Question: I am trying to make a bot using Azure Language Understanding and it was going along smoothly until I tried to get entity recognition working.
Initially I tried making many hierarchical entities in the hope Luis would eventually be able to pick them out, but after looking around, a number of the examples pointed to using a smaller number of entities.
It also appeared that Luis was better at picking words in utterances based on location rather than text, so I now have ~4 intents and ~entities. with about 20 utterances in each.
When I submit new utterances to the API, it only typically returns 1 of 2 intents and no entities. Ever.
But when I look at the Luis.ai dashboard, it shows different Intent scores and actually tags words as entities.
I am invoking the API with 'webClient.DownloadString("https://australiaeast.api.cognitive.microsoft.com/...")' and deserializing the JSON into 'Microsoft.Bot.Builder.Luis.Models.LuisResult'

Do I have a wrong setting?
Do I need to train Luis more?
Am I calling the endpoint wrong?
What steps should I take to try and get the entities returned?
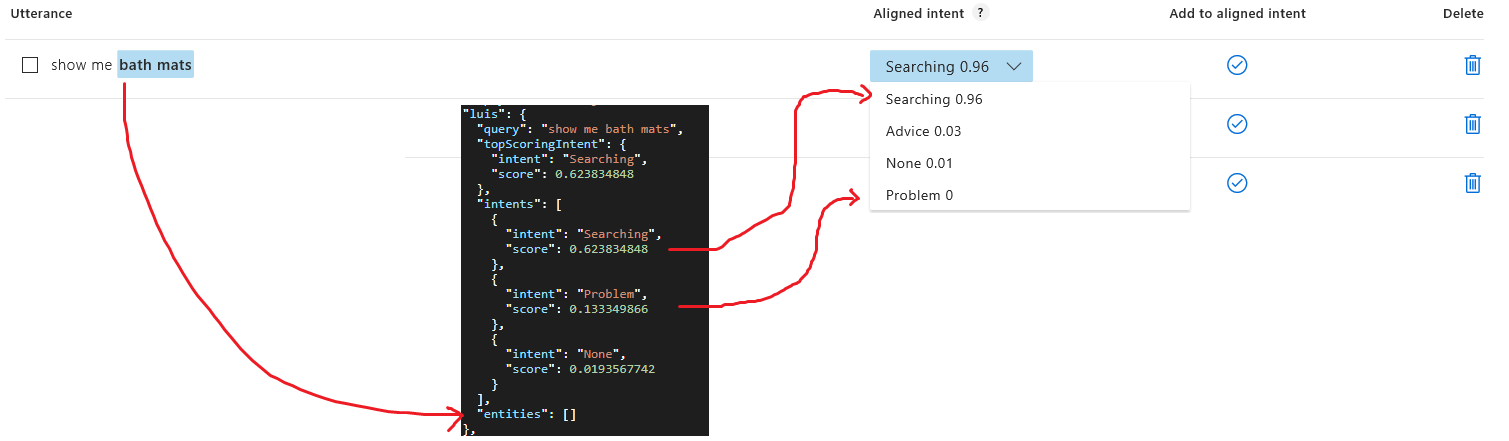
Answer: You need to your LUIS app model every time after making changes in the model and training them.
When you train the model, the updated model resides just within the portal and is not available to the entire world to be accessible. Publishing the model, makes the changes available to be accessible in the published slot.
One way to check if LUIS responds as expected in published model also, is to make use of the 'Test' feature in LUIS.
<URL>
Clicking on 'Compare with published' opens up another blade which shows the response of the utterance in the published model. (Can select for production as well staging slot).
<URL>